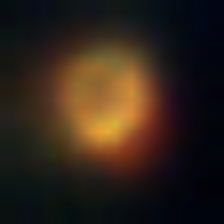
Taxon: NanoPlankton
Group: Other